Question: I'm new to WPF.
I have an app that is split into two "panes", a master pane and a detail pane. The master pane is tall and narrow and left-aligned. The detail pane is wide and takes up most of the app's area and is right-aligned.
My goal here is to implement a re-sizable image background for each pane. The concept will be similar to Android's Nine Patch mechanism (<URL>. In fact, this WPF app will use the exact same source PNGs that are used in the Android version of the same app. As you can see, this is a cross-platform app. It shares its business objects and logic across both platforms, but the UI implementation is where the apps diverge.
When you read the Nine Patch docs, the fact that the docs only illustrate this concept with buttons. It can be implemented for any kind of view. I already have the concept working in iOS, including the app's background. Now I just need to port the concept to WPF and Silverlight.
The root container of each pane is a System.Windows.Controls.. From what I can tell, the best way to deal with this is to split the Grid into a 3 by 3 structure, and then apply each part of the Nine Patch image to each appropriate grid section via WPF property bindings...probably with an ImageBrush. However, I'm not entirely familiar with constructing Grids in WPF, or the binding feature for that matter. And how would re-sizing of the window be handled?
Any advice on this would be greatly appreciated. Thanks.
I should also mention that I don't have the convenience of XAML at my disposal in this case. This must all be done programatically.
Just want to show off the fruits of loxxy's advice and ask for more guidance on the next step. Here's my implementation results so far (I have more questions below, so please read on):

'''
NinePatchImage npi = new NinePatchImage([some params]);
Grid backgroundGrid = new Grid();
backgroundGrid.ColumnDefinitions.Clear();
backgroundGrid.RowDefinitions.Clear();
backgroundGrid.ColumnDefinitions.Add(
// first column
new ColumnDefinition()
{
Width = new GridLength(1, GridUnitType.Auto),
});
backgroundGrid.ColumnDefinitions.Add(
// second column
new ColumnDefinition()
{
Width = new GridLength(1, GridUnitType.Star)
});
backgroundGrid.ColumnDefinitions.Add(
// third column
new ColumnDefinition()
{
Width = new GridLength(1, GridUnitType.Auto)
});
backgroundGrid.RowDefinitions.Add(
// first row
new RowDefinition()
{
Height = new GridLength(1, GridUnitType.Auto),
});
backgroundGrid.RowDefinitions.Add(
// second row
new RowDefinition()
{
Height = new GridLength(1, GridUnitType.Star)
});
backgroundGrid.RowDefinitions.Add(
// third row
new RowDefinition()
{
Height = new GridLength(1, GridUnitType.Auto)
});
var imageTopLeft = new Image() { Source = (npi.TopLeft != null) ? npi.TopLeft : null, Stretch = Stretch.None };
var imageTopCenter = new Image() { Source = (npi.TopCenter != null) ? npi.TopCenter : null, Stretch = Stretch.None };
var imageTopRight = new Image() { Source = (npi.TopRight != null) ? npi.TopRight : null, Stretch = Stretch.None };
var imageMiddleLeft = new Image() { Source = (npi.MiddleLeft != null) ? npi.MiddleLeft : null, Stretch = Stretch.None };
var imageMiddleCenter = new Image() { Source = (npi.MiddleCenter != null) ? npi.MiddleCenter : null, Stretch = Stretch.None };
var imageMiddleRight = new Image() { Source = (npi.MiddleRight != null) ? npi.MiddleRight : null, Stretch = Stretch.None };
var imageBottomLeft = new Image() { Source = (npi.BottomLeft != null) ? npi.BottomLeft : null, Stretch = Stretch.None };
var imageBottomCenter = new Image() { Source = (npi.BottomCenter != null) ? npi.BottomCenter : null, Stretch = Stretch.None };
var imageBottomRight = new Image() { Source = (npi.BottomRight != null) ? npi.BottomRight : null, Stretch = Stretch.None };
backgroundGrid.Children.Add(imageTopLeft); Grid.SetColumn(imageTopLeft, 0); Grid.SetRow(imageTopLeft, 0);
backgroundGrid.Children.Add(imageTopCenter); Grid.SetColumn(imageTopCenter, 1); Grid.SetRow(imageTopCenter, 0);
backgroundGrid.Children.Add(imageTopRight); Grid.SetColumn(imageTopRight, 2); Grid.SetRow(imageTopRight, 0);
backgroundGrid.Children.Add(imageMiddleLeft); Grid.SetColumn(imageMiddleLeft, 0); Grid.SetRow(imageMiddleLeft, 1);
backgroundGrid.Children.Add(imageMiddleCenter); Grid.SetColumn(imageMiddleCenter, 1); Grid.SetRow(imageMiddleCenter, 1);
backgroundGrid.Children.Add(imageMiddleRight); Grid.SetColumn(imageMiddleRight, 2); Grid.SetRow(imageMiddleRight, 1);
backgroundGrid.Children.Add(imageBottomLeft); Grid.SetColumn(imageBottomLeft, 0); Grid.SetRow(imageBottomLeft, 2);
backgroundGrid.Children.Add(imageBottomCenter); Grid.SetColumn(imageBottomCenter, 1); Grid.SetRow(imageBottomCenter, 2);
backgroundGrid.Children.Add(imageBottomRight); Grid.SetColumn(imageBottomRight, 2); Grid.SetRow(imageBottomRight, 2);
Grid contentArea = new Grid() { ColumnDefinitions = { new ColumnDefinition() } };
// setup contentArea here blah blah blah
// a containing grid
Grid container = new Grid();
// add the background grid to the containing grid
container.Children.Add(backgroundGrid);
// add the content grid to the background grid's UIElement collection
backgroundGrid.Children.Add(contentArea);
// set the backgroundGrid's column position
Grid.SetColumn(backgroundGrid, 0);
// set the backgroundGrid's row position
Grid.SetRow(backgroundGrid, 0);
// set the content area's column position
Grid.SetColumn(contentArea, 1);
// set the content area's row position
Grid.SetRow(contentArea, 1);
'''
NOW, I need to get the top and side images to stretch or tile in the proper direction, x or y. The Image WPF element has a stretch property on it with several options, but the stretch occurs in both x and y directions, whereas I need it to stretch in only one of those two dimensions. Also, if necessary (as is the case with the above image), I need to be able to TILE in either x or y. The image element doesn't support this, but I see that the ImageBrush class can be very useful for these kinds of things. Can an ImageBrush be bound directly to an Image element, or any other type of element for that matter??
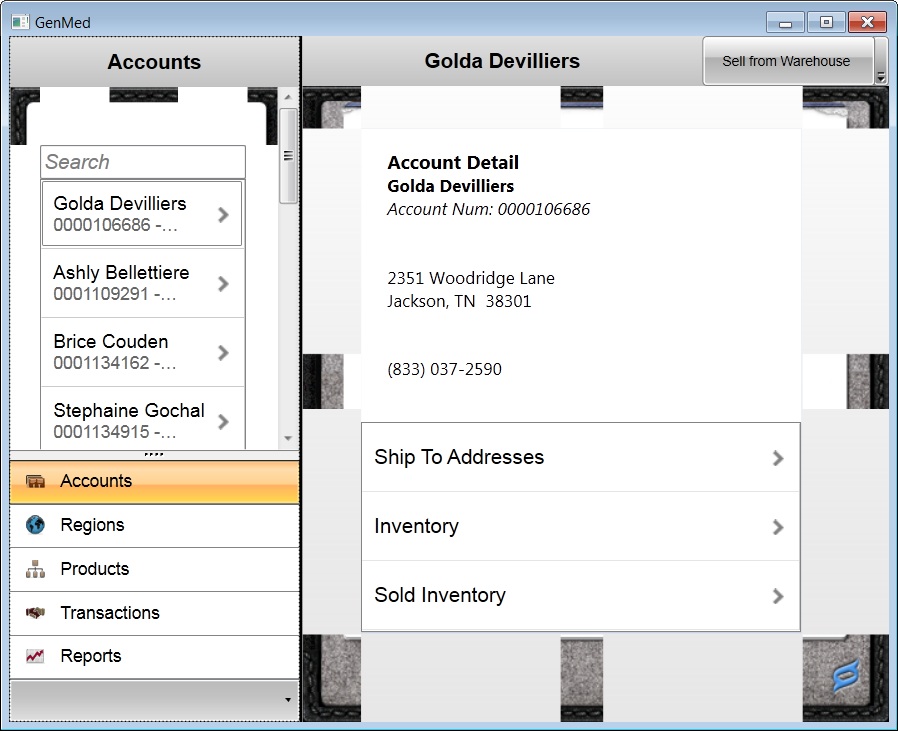
Answer: Why do you think 3x3 grid is needed if two panes (as in the link) is what you want. If its simply about background then <URL> is pretty much enough to paint the two panels differently.
Also, I would prefer <URL> instead, when talking in terms of aligning panels to right,left etc. The last child in a dockpanel is stretched to fill the parent container.
I didn't get the part you are trying to do with the binding, though. Are you talking about binding the content inside the panels Or are you trying to bind the background image with some source??
---
I did read the ninepatch docs, though I couldn't find that nine patch related to nine different images. I felt to be simply a stretchable image with a border.
Anyways, if nine images is what you want as background, you may use images inside a child grid. If you put multiple content in a grid (in the same row and column), the last child occupies the topmost layer of the grid.
'''
<Grid>
<Grid>
<Grid.RowDefinitions>
<RowDefinition Height="*" />
<RowDefinition Height="*"/>
<RowDefinition Height="*"/>
</Grid.RowDefinitions>
<Grid.ColumnDefinitions>
<ColumnDefinition Width="*"/>
<ColumnDefinition Width="*"/>
<ColumnDefinition Width="*"/>
</Grid.ColumnDefinitions>
<Image Source="Img1.png" Grid.Row="0" Grid.Column="0"/>
<Image Source="Img2.png" Grid.Row="0" Grid.Column="1"/>
<Image Source="Img3.png" Grid.Row="0" Grid.Column="2"/>
<Image Source="Img4.png" Grid.Row="1" Grid.Column="0"/>
<Image Source="Img5.png" Grid.Row="1" Grid.Column="1"/>
<Image Source="Img6.png" Grid.Row="1" Grid.Column="2"/>
<Image Source="Img7.png" Grid.Row="2" Grid.Column="0"/>
<Image Source="Img8.png" Grid.Row="2" Grid.Column="1"/>
<Image Source="Img9.png" Grid.Row="2" Grid.Column="2"/>
</Grid>
<Grid>
<Label>This Content is put in front.</Label>
</Grid>
</Grid>
'''
Now the binding part. Are you dynamically updating the image sources? I mean do the image source to the nine images change?? Then only binding is required. If it's simply a source why not specify the uri directly.
But if you really need a binding,
'''
<Image Source="{Binding ImagePath}" />
'''
where ImagePath is a string. This is using a built in converter, that allows specifying image source as a string.
However to avoid problems (in silverlight binding) you may use your own converter.
'''
public sealed class ImageConverter : IValueConverter
{
public object Convert(object value, Type targetType,
object parameter, CultureInfo culture)
{
try
{
return new BitmapImage(new Uri((string)value));
}
catch
{
return new BitmapImage();
}
}
public object ConvertBack(object value, Type targetType,
object parameter, CultureInfo culture)
{
throw new NotImplementedException();
}
}
'''
Implement the converter in the binding as
'''
<Image Source="{Binding Path=ImagePath, Converter=...}" />
'''